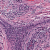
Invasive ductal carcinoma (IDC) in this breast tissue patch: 0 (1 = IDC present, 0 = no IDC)